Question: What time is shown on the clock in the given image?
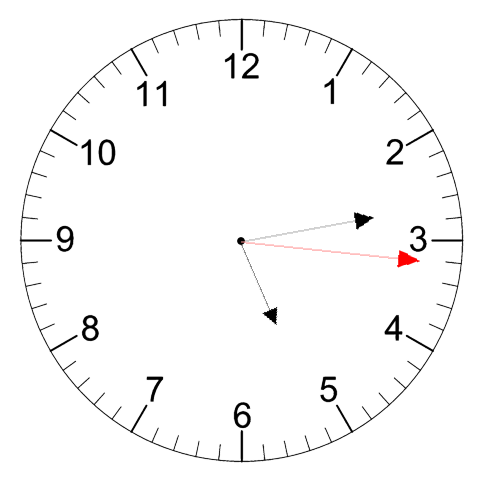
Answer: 05:13:16